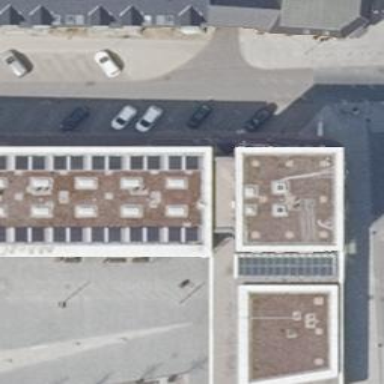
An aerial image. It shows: Flat-roofed retail building.